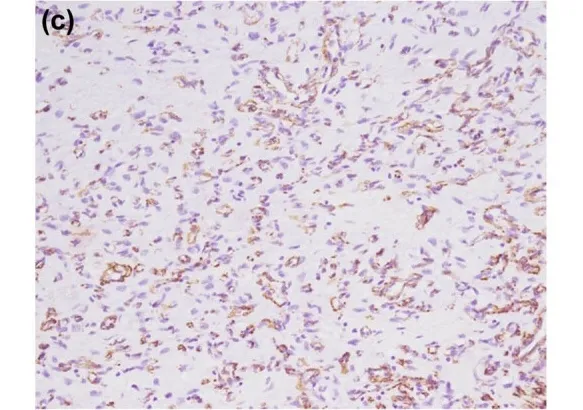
Typical bland spindle or stellate cells with little or no nuclear polymorphism and variably elongated cytoplasm set in a mucomyxoid stroma. Smooth muscle actin. Immunopositivity (magnification 200x).
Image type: pathology (immunostaining)